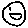
Label: smiley face